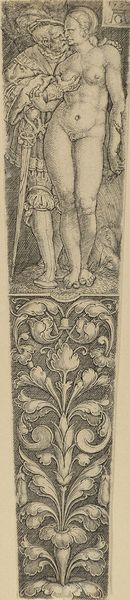
Titel: Dolchscheidenentwurf
Künstler: Heinrich Aldegrever
Standort: Hamburg
Institution: Museum für Kunst und Gewerbe Hamburg
Schlagwörter: akt, mann, frau, renaissance, papier, frauenakt, grafik, graphik, scheide, fotografie, photographie, druckgraphik, druckgrafik, stich, kupferstich, groteske, rankenwerk, rankenornament, gerippt, aktdarstellung, weibliche, reproduktionen, druckerzeugnisse, ornamentstich, vorlageblätter, hopfenblatt